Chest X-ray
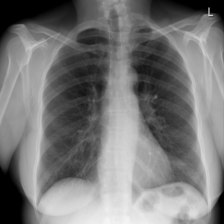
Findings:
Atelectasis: negative
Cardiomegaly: negative
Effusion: negative
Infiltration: negative
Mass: negative
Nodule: negative
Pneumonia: negative
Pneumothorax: negative
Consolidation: negative
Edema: negative
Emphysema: negative
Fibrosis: negative
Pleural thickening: negative
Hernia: negative